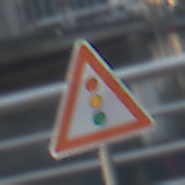
Verkehrszeichen: Lichtzeichenanlage
Umgebung: Outdoor, Urban
Tageszeit: MorningAfternoon
Wetter: PartlyCloudy
Licht: Natural
Jahreszeit: NotSpecified
Kontrast: LowContrast